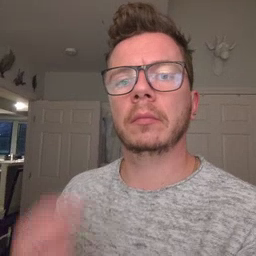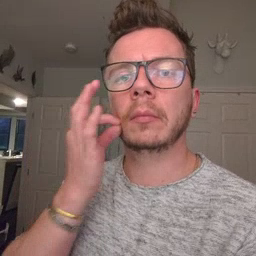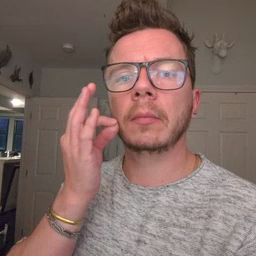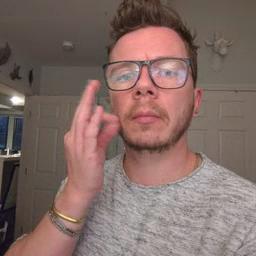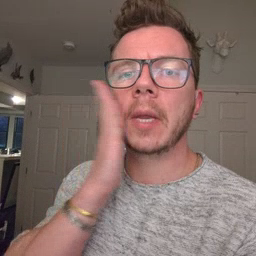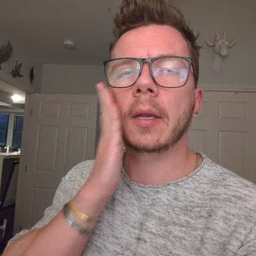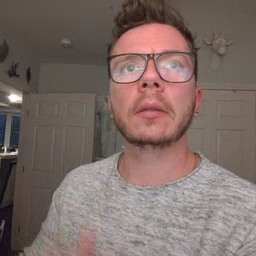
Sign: bee